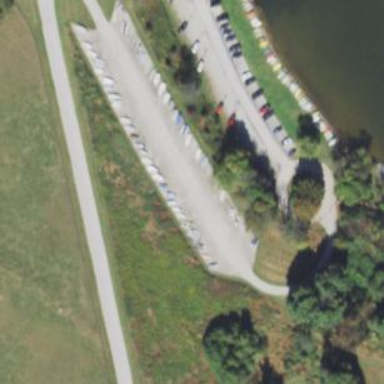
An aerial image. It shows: Boat storage facility.